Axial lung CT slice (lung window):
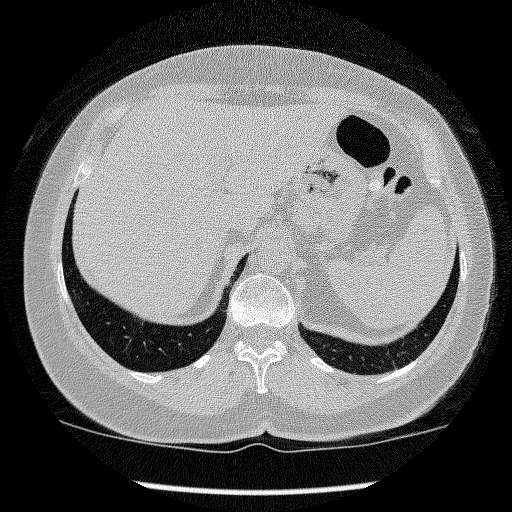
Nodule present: no